Current action and preconditions to check: path_clear

Your task: For each precondition in the list above, predict whether it will hold at this action.

Consider the current scene as observed from the mobile robot's camera, and analyze the predicted future states of all dynamic agents (e.g., people, animals, vehicles, or any moving entities) within the NEXT SECOND.

IMPORTANT: Only answer "very likely" if you are absolutely certain—based on strong, clear evidence—that a dynamic agent will violate the precondition in the predicted future state. Do NOT answer "very likely" for unlikely, ambiguous, or low-probability risks.

Ask yourself for each precondition: Is there a high probability, with clear and convincing evidence, that the predicted future states of any dynamic agent will interfere with the predicted future state of the currently executing action within the NEXT SECOND, causing that precondition to fail?

Assess the risk level based on these predictions. Use "likely" or "very likely" if motions create a clear risk of interference.

Use "neutral" or "improbable" if agents are nearby but their predicted paths are clearly diverging or non-conflicting.

Failure Risk Categories: "very improbable", "improbable", "neutral", "likely", "very likely"

Answer Format: Output ONLY the probability_of_failure value from these categories: "very improbable", "improbable", "neutral", "likely", "very likely"

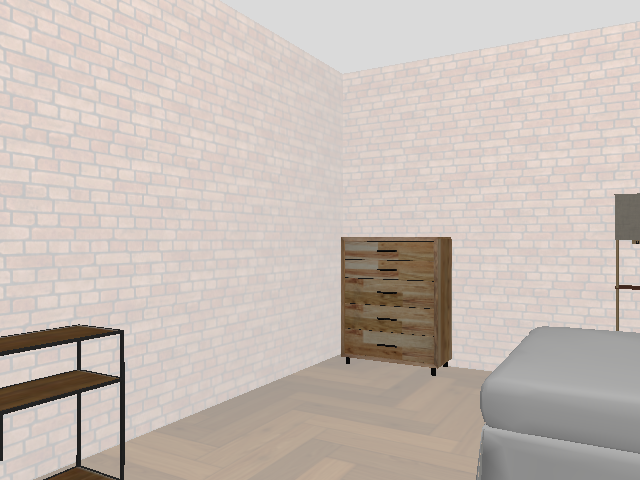

Answer: very improbable